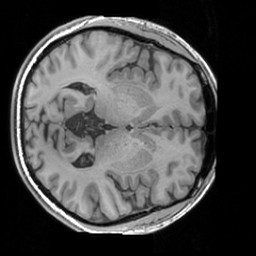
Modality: T1w
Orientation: axial
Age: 30
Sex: male
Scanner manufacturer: siemens
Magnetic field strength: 3 T
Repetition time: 1.63 s
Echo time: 0.00311 s